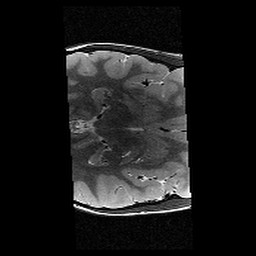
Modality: T2w
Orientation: axial
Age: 10
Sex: female
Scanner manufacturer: siemens
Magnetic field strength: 3 T
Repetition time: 9.23 s
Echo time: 0.067 s